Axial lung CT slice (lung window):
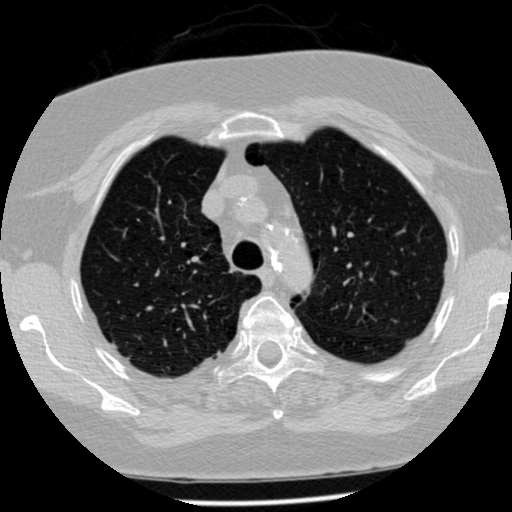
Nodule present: no